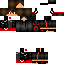
A male human skin with dark skin, wearing brown long hair dressed in a black hoodie and black pants, featuring a closed mouth.